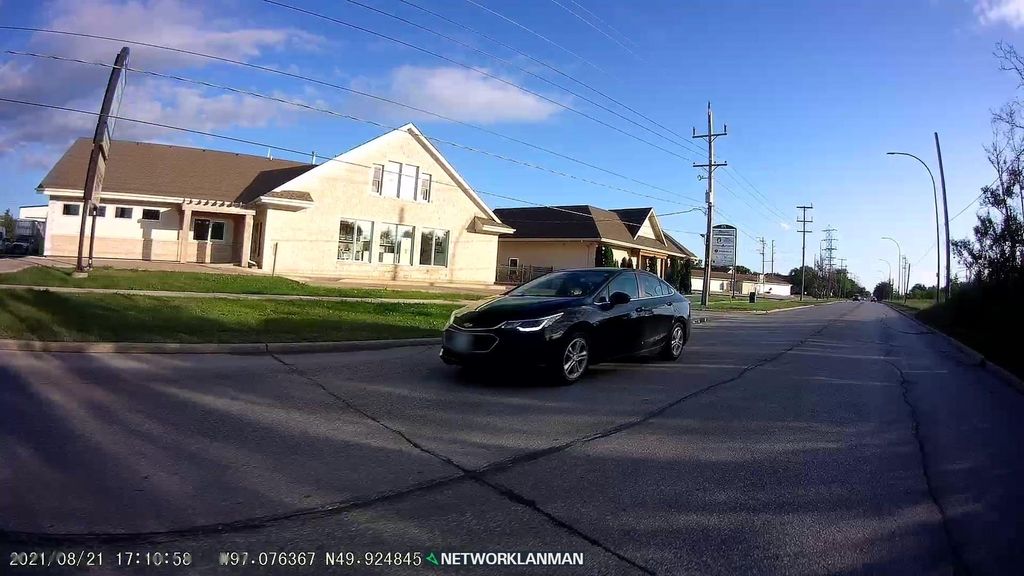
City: winnipeg